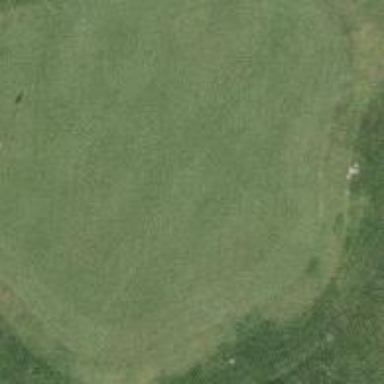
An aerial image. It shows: Picturesque green golfing area with grass land use.